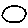
Label: circle